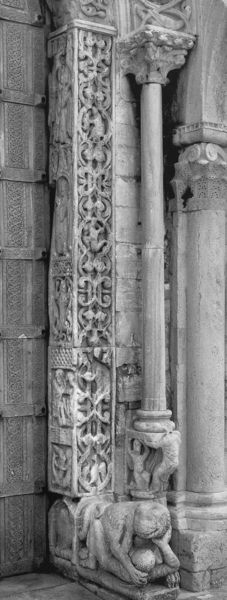
Titel: Hauptportal, Dom S. Nicola Pellegrino
Standort: Trani, Dom S. Nicola Pellegrino (EU - I - Apulien)
Schlagwörter: blätter, fuß, kampf, mann, schatten, weiß, wolf, blumen, grau, holz, licht, marmor, schwarz, säule, tür, gebäude, tier, tiere, ornament, mensch, sockel, stein, tragen, bild, kirche, boden, figur, kind, kinder, engel, ranken, skulptur, statue, relief, bogen, mauer, pilaster, figuren, schmal, ornamente, verzierung, metall, tor, foto, fotografie, bögen, eingang, dom, knien, münster, kathedrale, rom, kapitell, portal, rosette, verschlungen, kniend, romanik, löwe, volute, basis, gips, kapitel, ringen, gewände, stele, antikenrezeption, nordisch, steinsäule